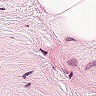
Metastatic tissue present: no